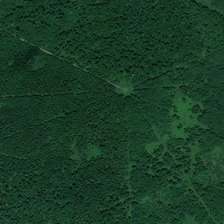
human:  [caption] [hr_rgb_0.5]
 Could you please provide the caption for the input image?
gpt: redial trails devide the forest into several fan shaped areas .

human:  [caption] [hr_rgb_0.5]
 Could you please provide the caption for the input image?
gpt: there is two circles of grassland in the forest  where is the centers of radial lines .

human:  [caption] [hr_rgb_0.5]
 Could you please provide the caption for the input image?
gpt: many tracts of fan shaped forests are around the tiny round .

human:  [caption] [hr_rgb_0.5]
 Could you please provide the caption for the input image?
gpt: many tracts of fan shaped forests are around the tiny round .

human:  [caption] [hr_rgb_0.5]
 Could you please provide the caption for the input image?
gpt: many green trees are in a piece of forest .